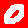
Digit: 0